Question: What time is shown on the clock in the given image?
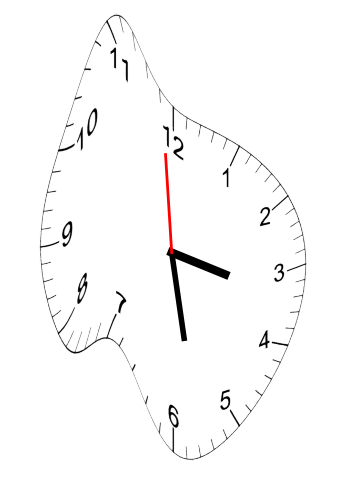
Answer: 03:27:59